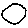
Label: circle